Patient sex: M
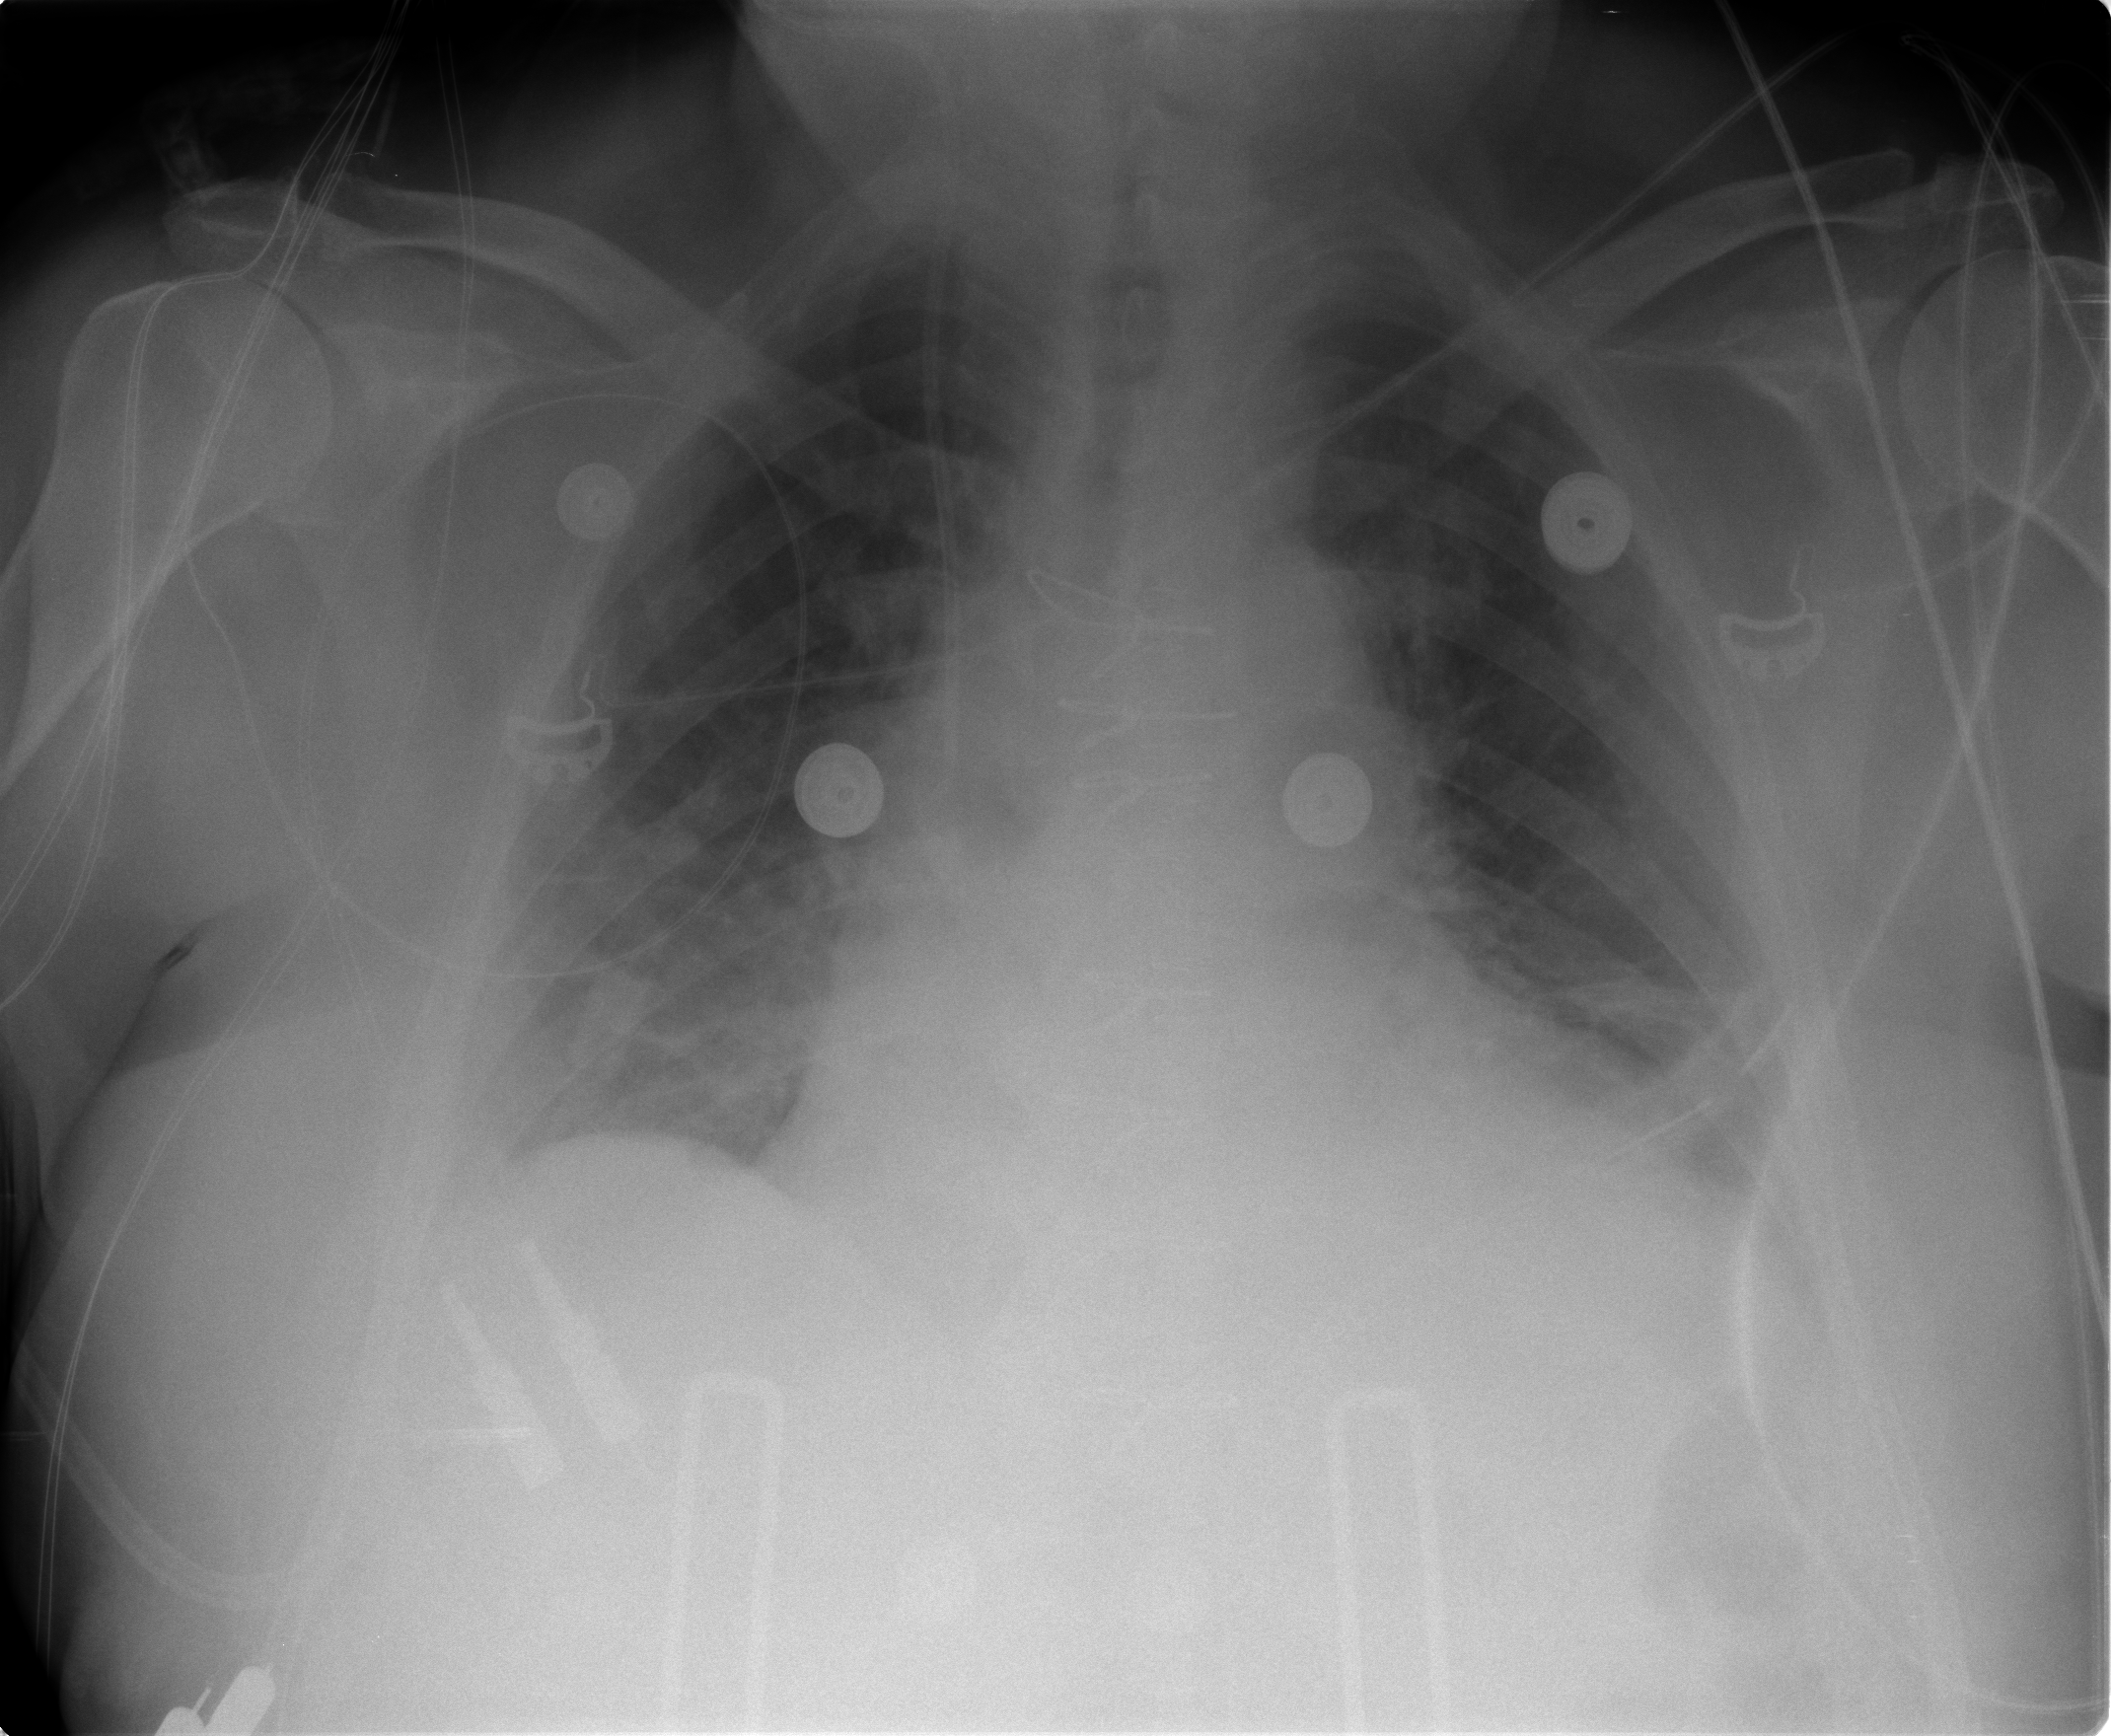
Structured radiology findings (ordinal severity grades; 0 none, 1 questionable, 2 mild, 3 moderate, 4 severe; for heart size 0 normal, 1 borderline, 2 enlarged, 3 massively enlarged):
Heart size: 2
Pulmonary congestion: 2
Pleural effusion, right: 1
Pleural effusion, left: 2
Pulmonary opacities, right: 0
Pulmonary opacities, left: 0
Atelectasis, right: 2
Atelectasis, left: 2